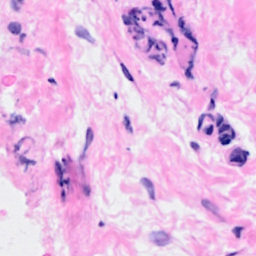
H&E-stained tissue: Breast